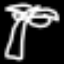
Label: palm tree